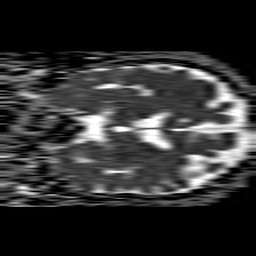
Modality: ADC
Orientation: coronal
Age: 64
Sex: male
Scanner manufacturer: philips
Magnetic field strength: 1.5 T
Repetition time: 4.6 s
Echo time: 0.08631 s